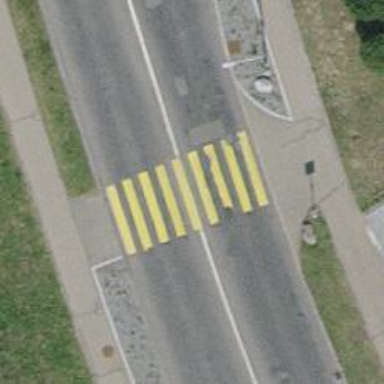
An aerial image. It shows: Uncontrolled zebra crossing.